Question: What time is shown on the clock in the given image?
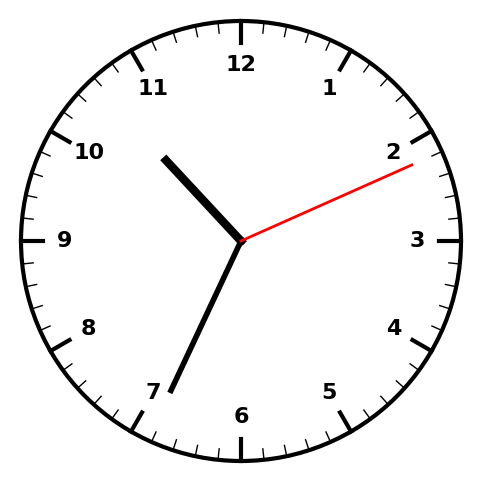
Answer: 10:34:11